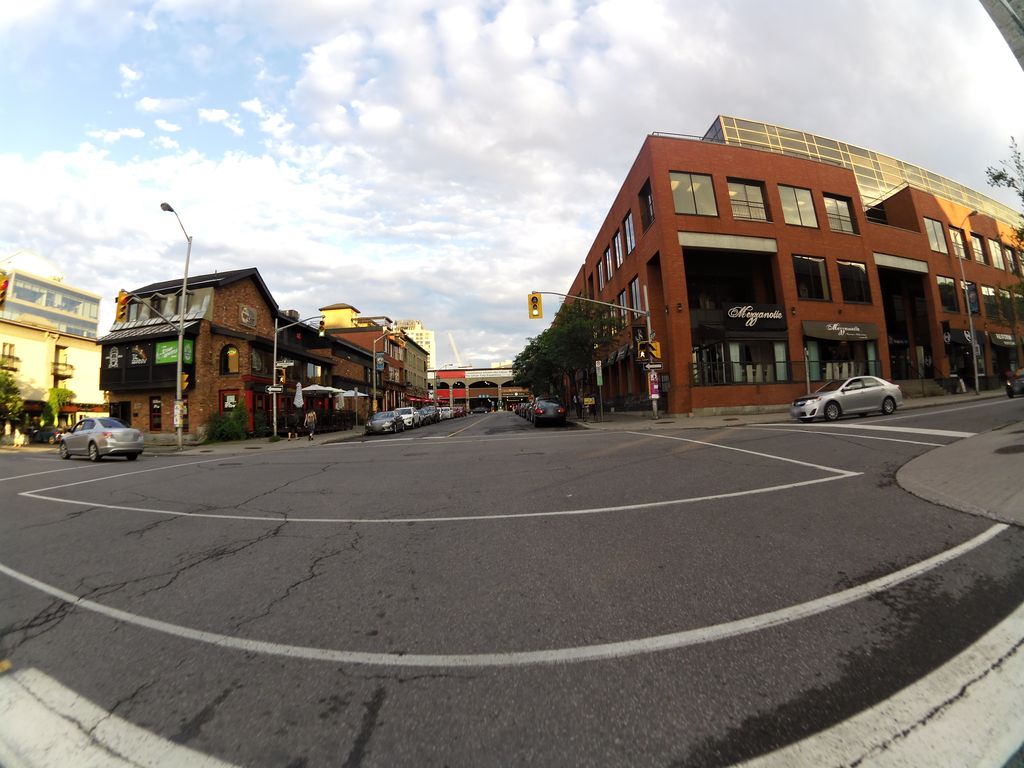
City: ottawa-gatineau